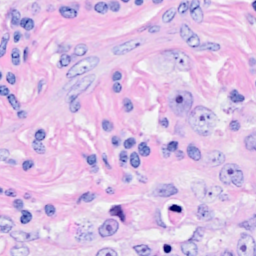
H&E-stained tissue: Breast